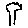
Label: tree